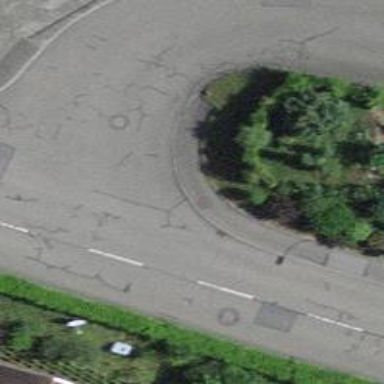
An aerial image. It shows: Kerb barrier.